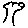
Label: tree